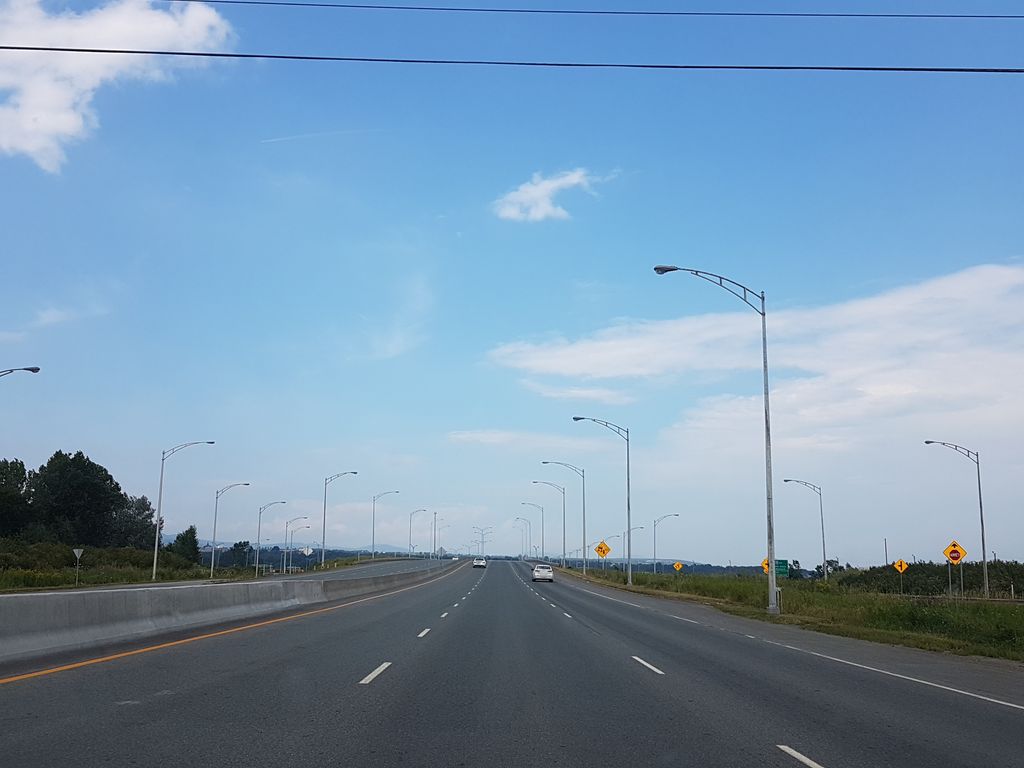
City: quebec_city